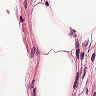
Metastatic tissue present: no